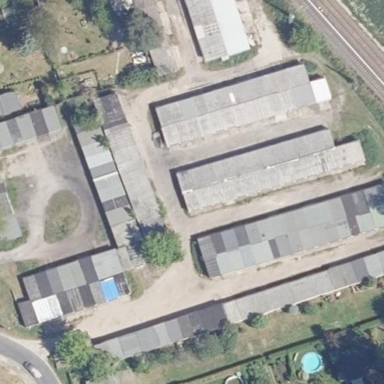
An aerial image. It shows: Area designated for garages.